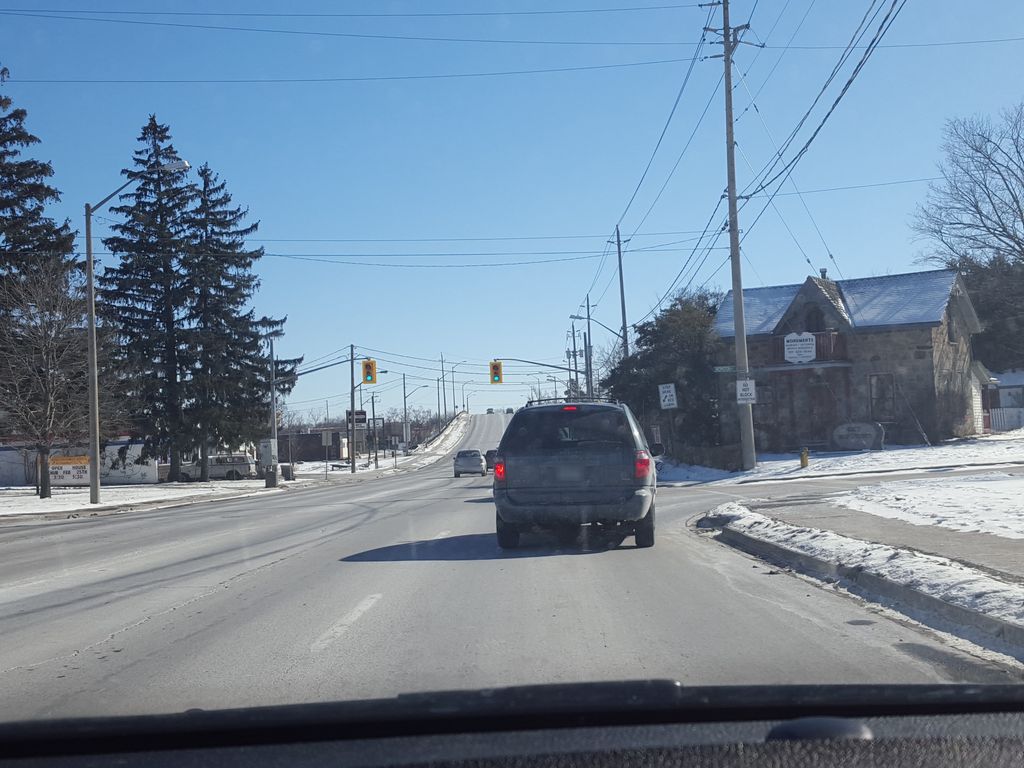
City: kitchener-waterloo